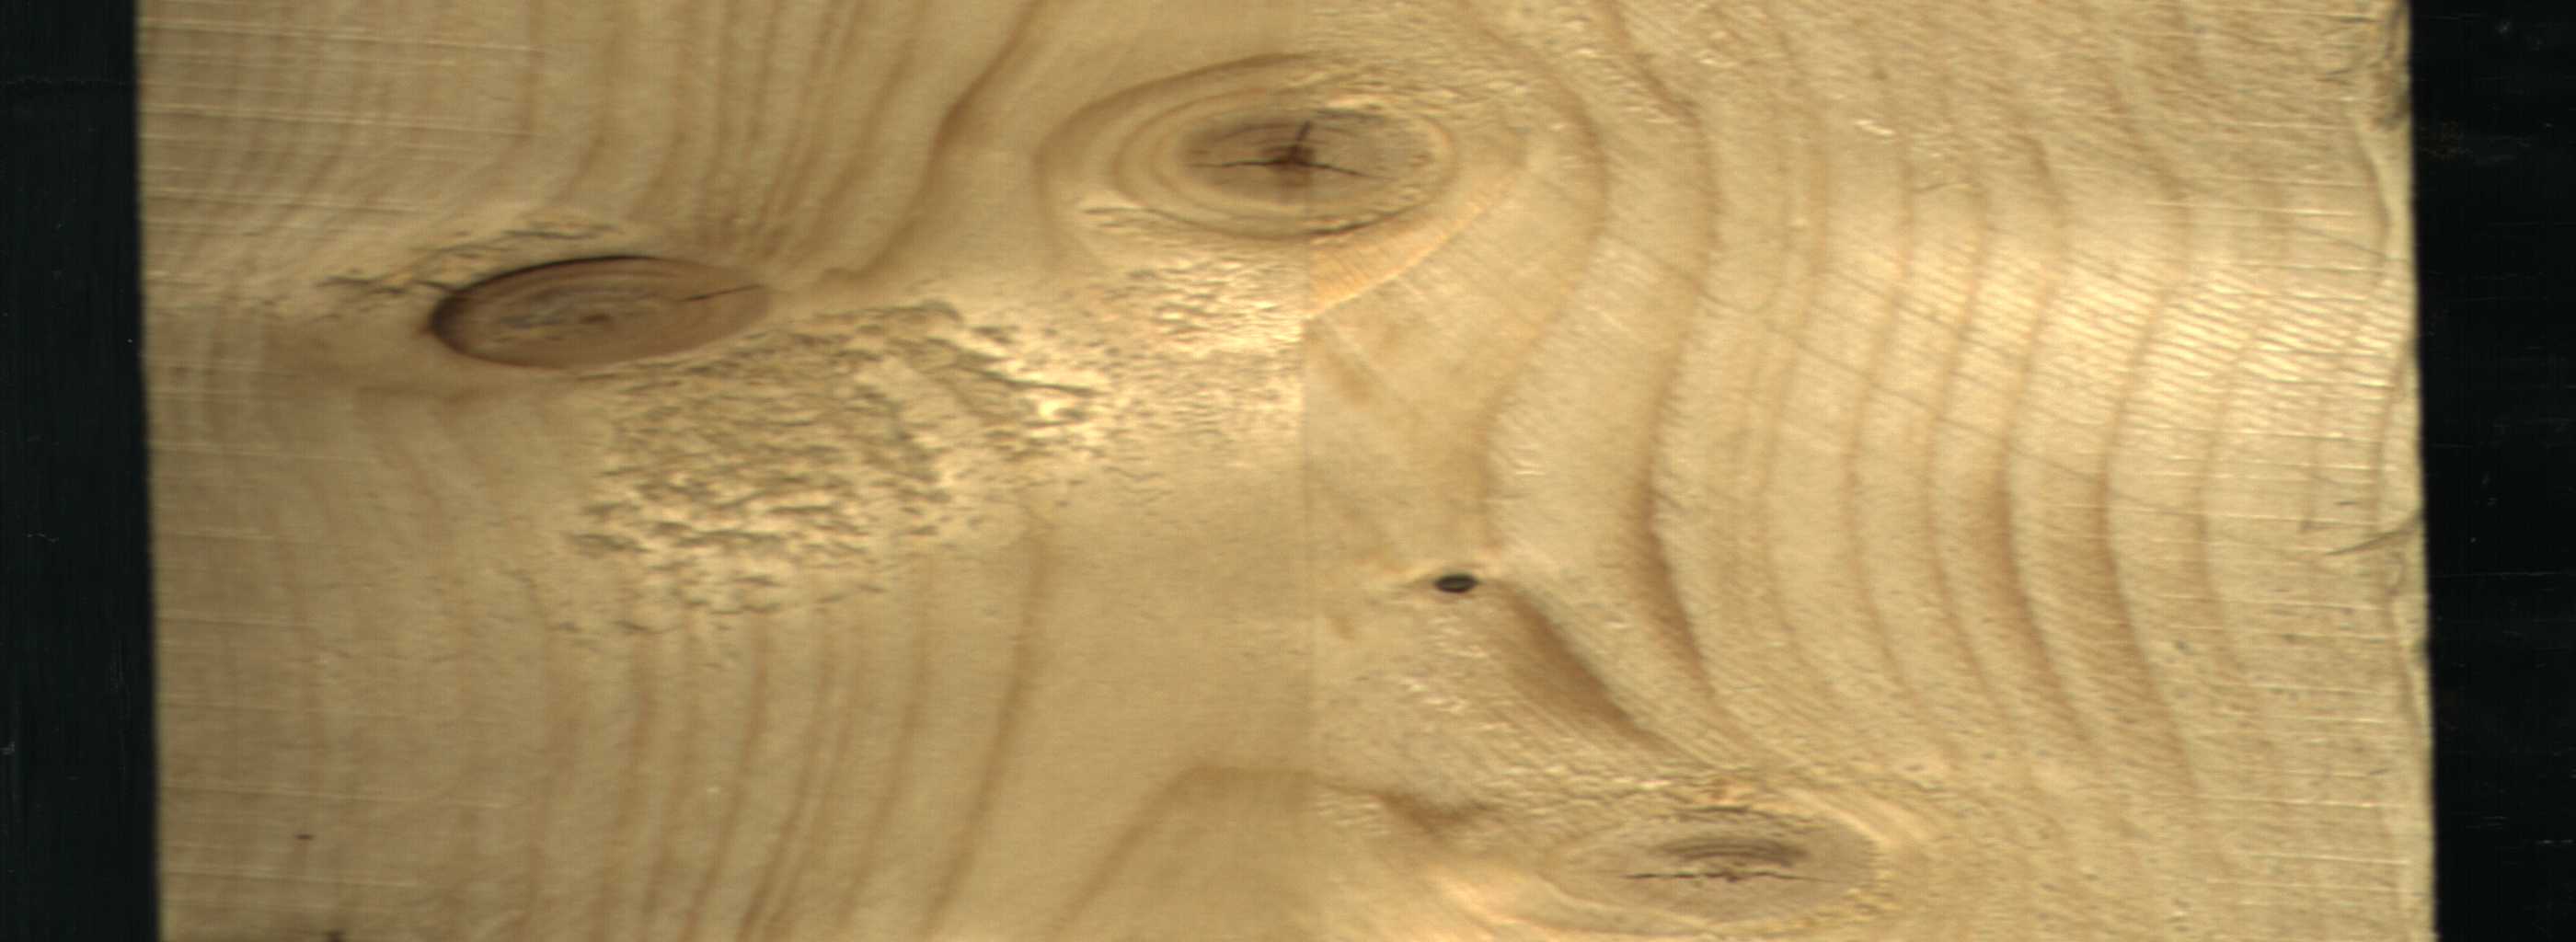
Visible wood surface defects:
knot_with_crack
knot_with_crack
Dead_Knot
Dead_Knot